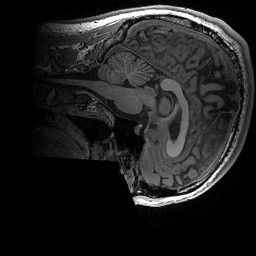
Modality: T1w
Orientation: sagittal
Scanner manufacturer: ge
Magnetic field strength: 3 T
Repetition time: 0.008156 s
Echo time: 0.00318 s